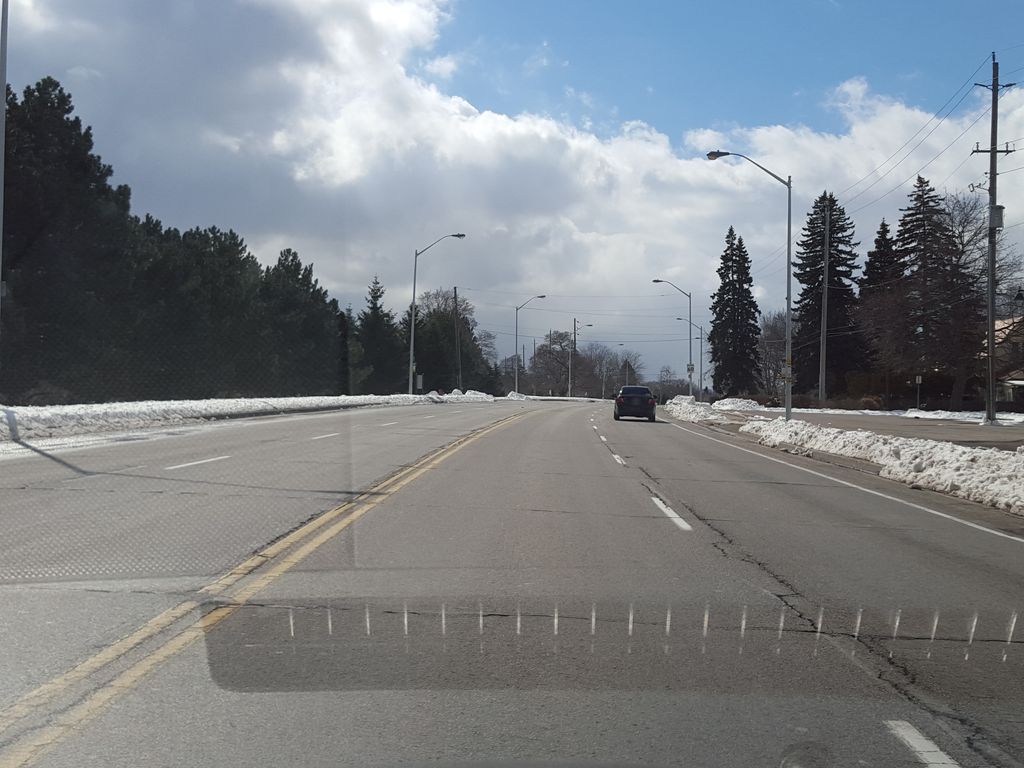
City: hamilton